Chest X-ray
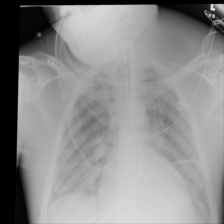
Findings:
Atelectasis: negative
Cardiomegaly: negative
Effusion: negative
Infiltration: negative
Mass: negative
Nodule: negative
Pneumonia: negative
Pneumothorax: negative
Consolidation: negative
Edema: negative
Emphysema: negative
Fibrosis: negative
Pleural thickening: negative
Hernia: negative